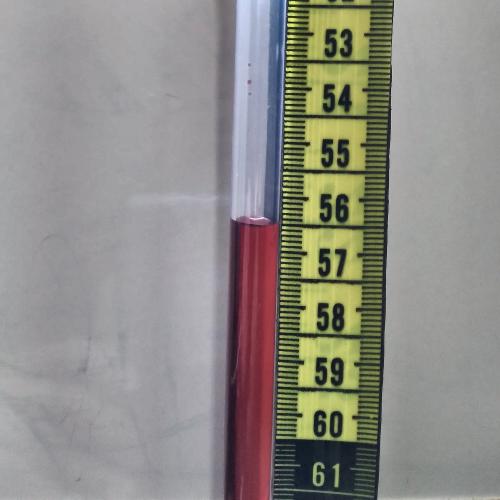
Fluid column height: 56.5 cm